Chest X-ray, PA view. Patient: 39 years old, sex F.
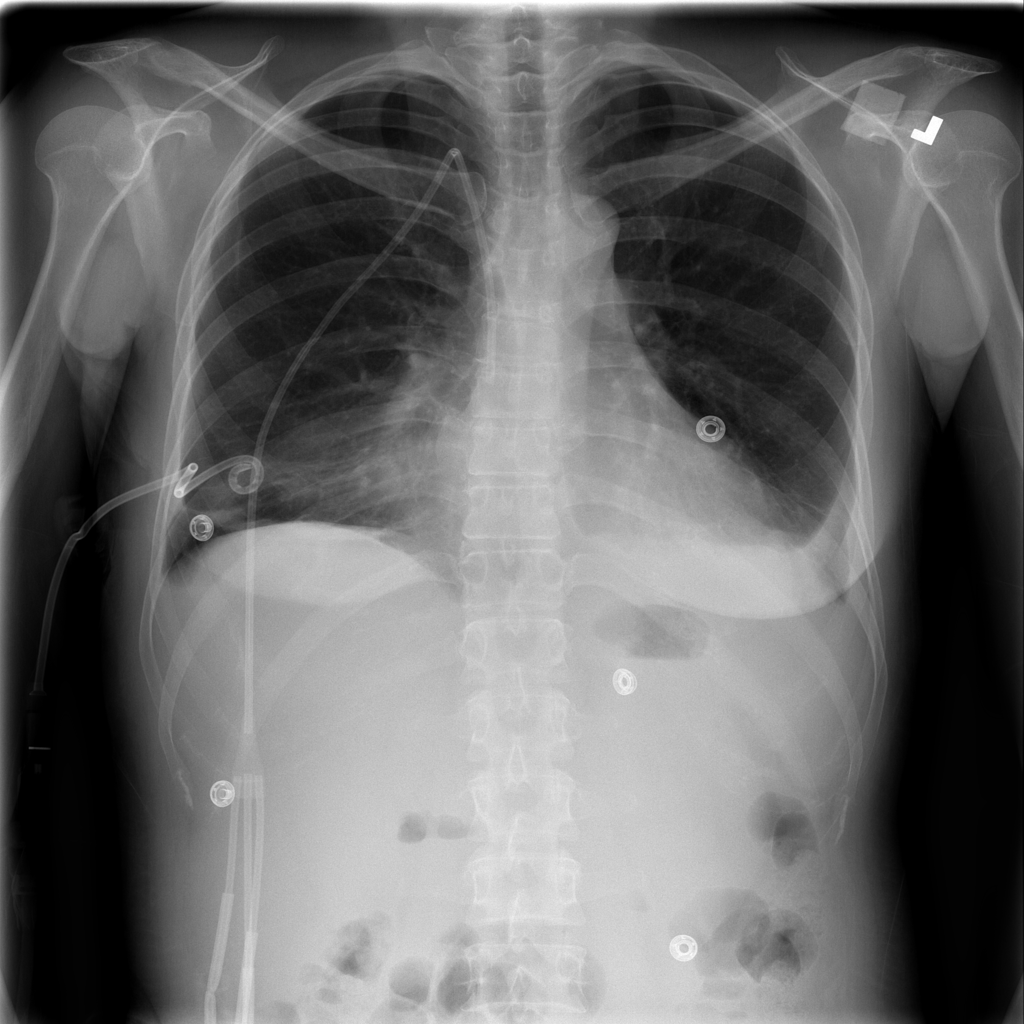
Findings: Atelectasis, Effusion